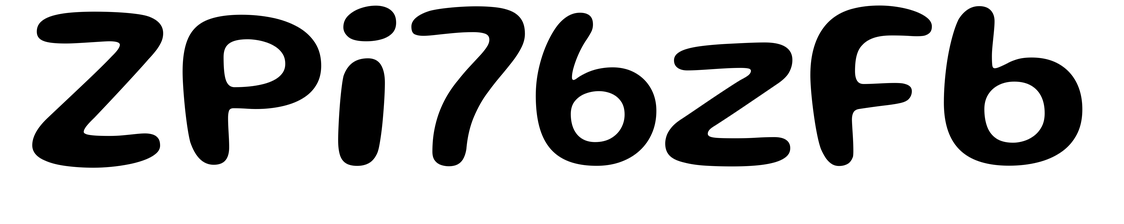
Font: Gluten_Medium